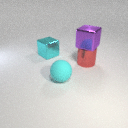
large red metal cylinder to the right of large cyan metal cube